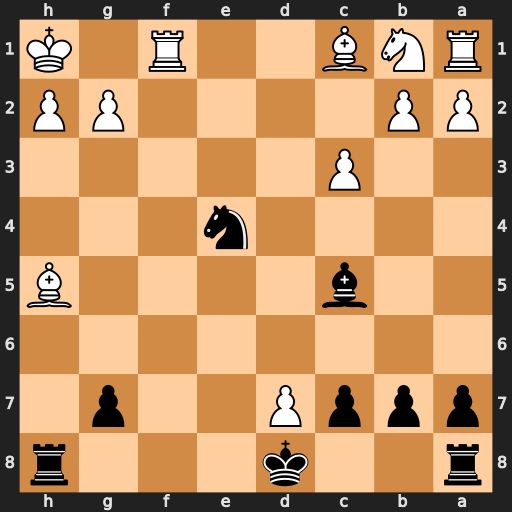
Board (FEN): r2k3r/pppP2p1/8/2b4B/4n3/2P5/PP4PP/RNB2R1K
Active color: b
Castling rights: -
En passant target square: -
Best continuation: Ng3+ hxg3 Rxh5#